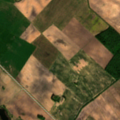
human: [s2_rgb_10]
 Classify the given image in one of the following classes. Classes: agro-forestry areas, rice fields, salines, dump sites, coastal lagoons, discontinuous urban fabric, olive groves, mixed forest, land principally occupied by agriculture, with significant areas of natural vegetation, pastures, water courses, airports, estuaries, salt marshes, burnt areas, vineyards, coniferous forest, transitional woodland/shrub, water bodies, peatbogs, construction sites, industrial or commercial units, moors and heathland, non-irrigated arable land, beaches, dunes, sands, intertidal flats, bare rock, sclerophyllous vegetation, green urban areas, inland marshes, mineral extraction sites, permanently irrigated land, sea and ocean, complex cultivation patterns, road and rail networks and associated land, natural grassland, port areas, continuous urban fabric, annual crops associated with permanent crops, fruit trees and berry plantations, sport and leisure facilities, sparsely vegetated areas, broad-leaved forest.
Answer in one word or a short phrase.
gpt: discontinuous urban fabric, non-irrigated arable land, complex cultivation patterns